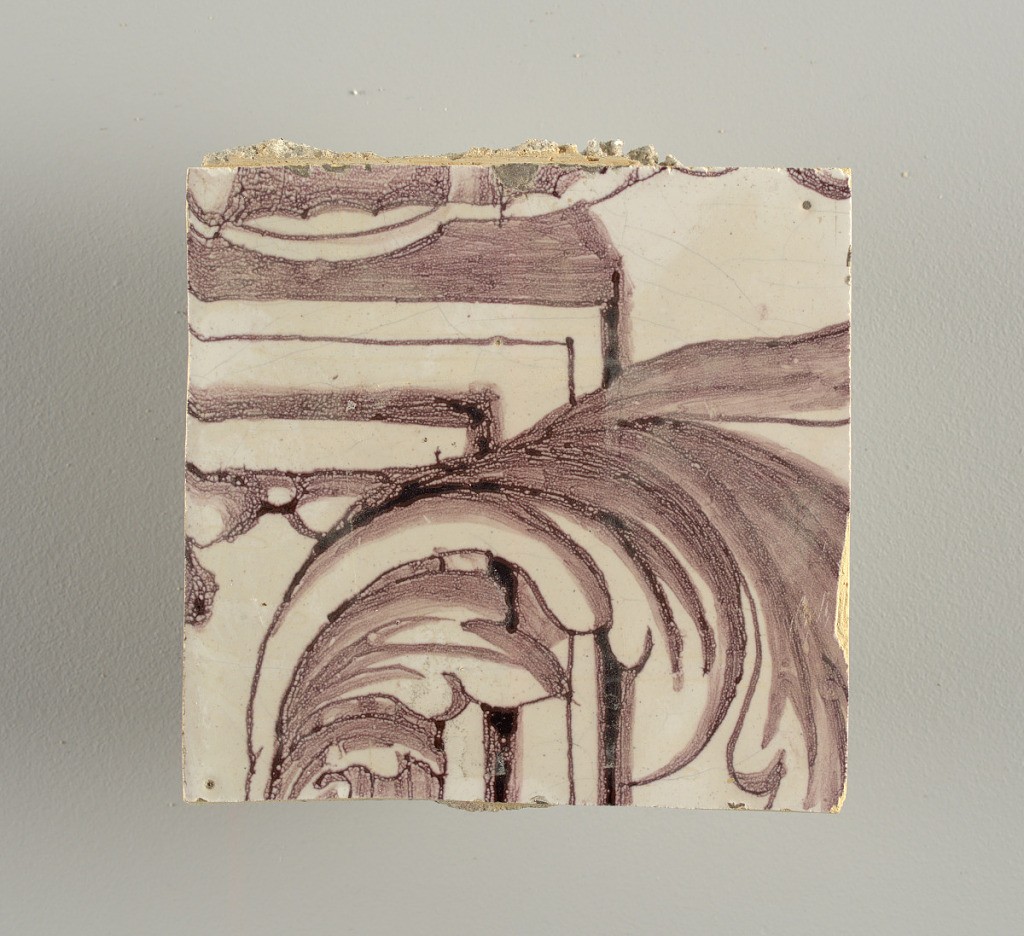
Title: Wall facing
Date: ca. 1725
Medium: Tin-glazed earthenware, underglaze
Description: Horizontal rectangle.  Thirty-seven tiles wide and twenty-one high with opening for door or window nineteen and one-half tiles high and twelve wide.  To left and right of opening, centered canopy above. Left, woman representing Hope, right, a sculputure urn.  Centered above opening, a mascaron.  Arabesque design of foliage.